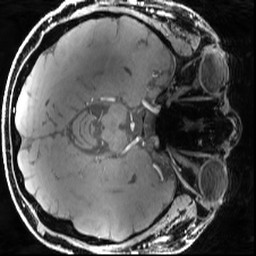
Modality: T1w
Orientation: axial
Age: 33
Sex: male
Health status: healthy
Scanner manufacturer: siemens
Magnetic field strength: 7 T
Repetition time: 4.3 s
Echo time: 0.00227 s